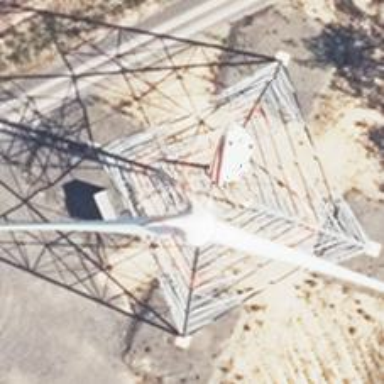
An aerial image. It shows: Wind generator with horizontal axis. The generator is wind turbine.